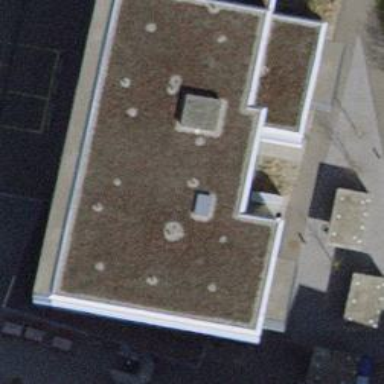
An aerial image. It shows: Commercial building.